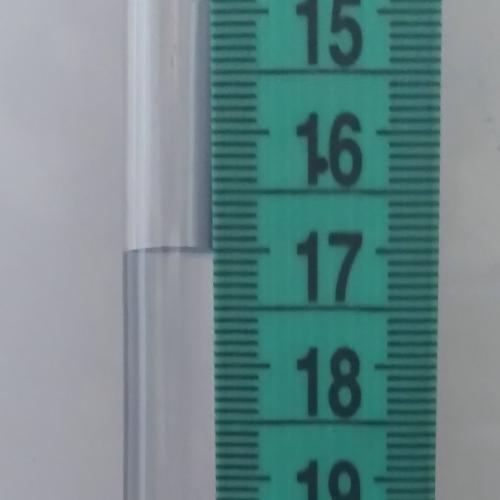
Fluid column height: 17.0 cm